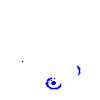
Particle: kaon